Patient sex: M
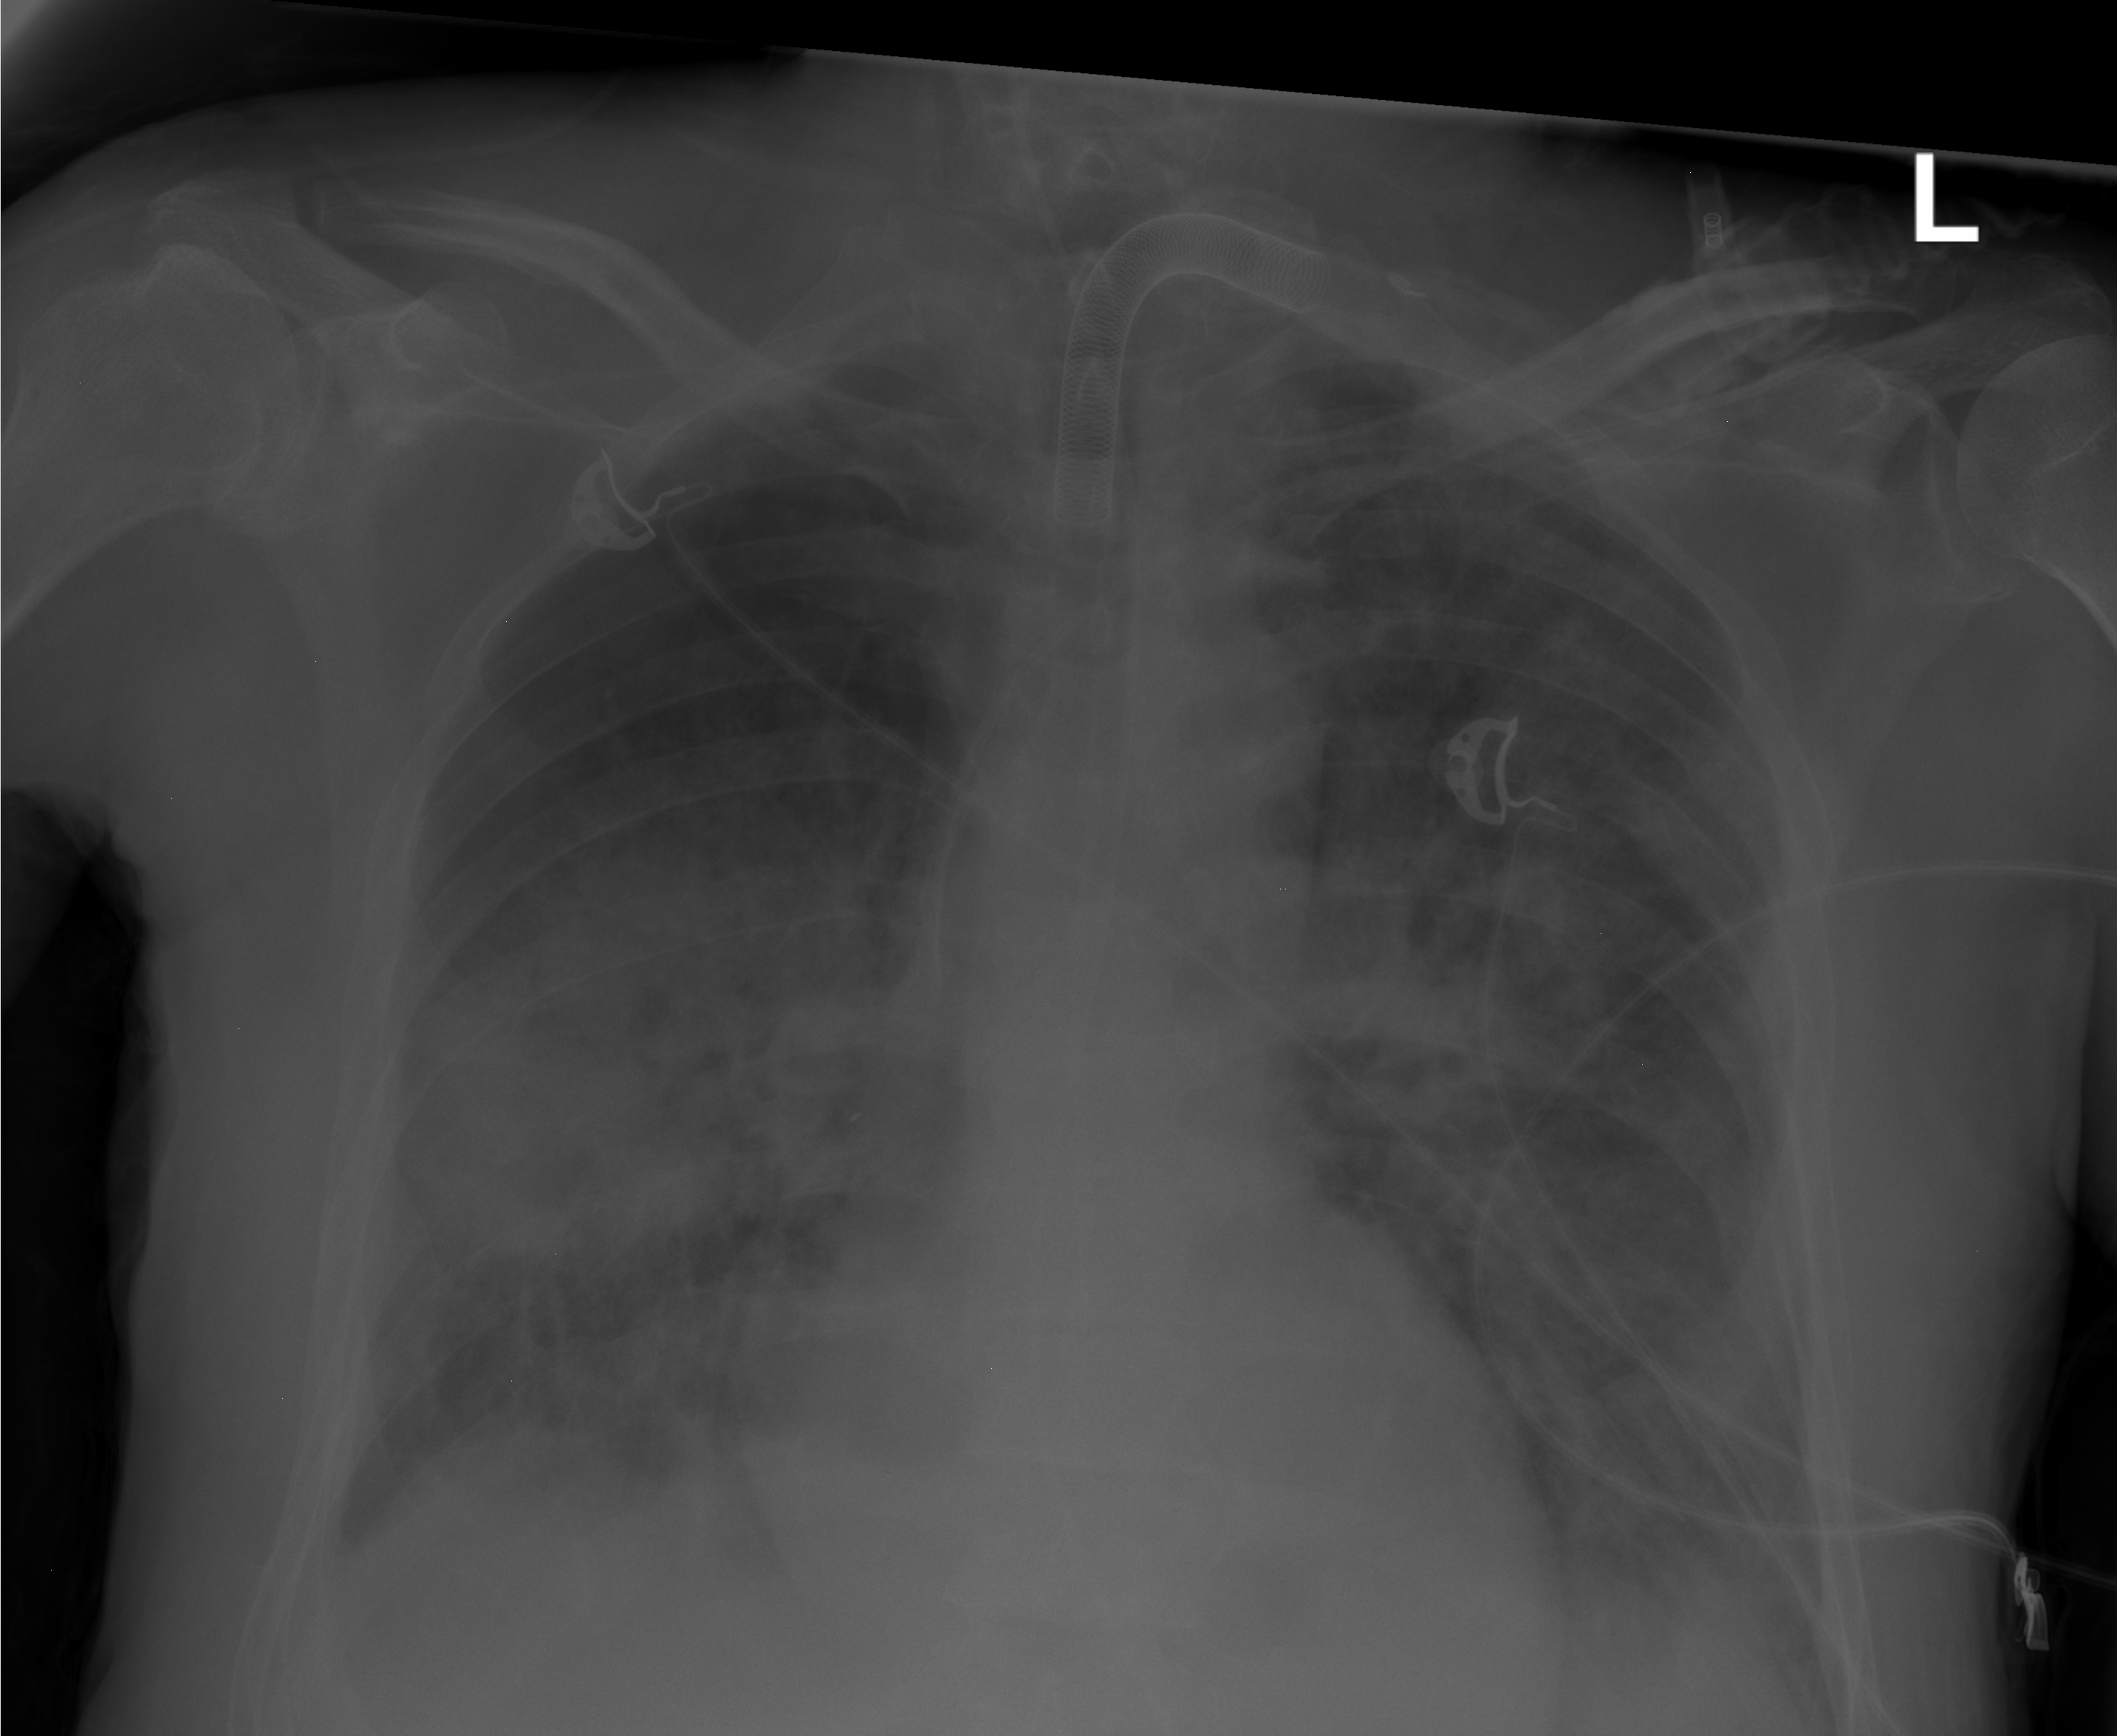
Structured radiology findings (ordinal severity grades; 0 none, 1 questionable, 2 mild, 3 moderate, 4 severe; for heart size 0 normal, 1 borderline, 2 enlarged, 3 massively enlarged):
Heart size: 0
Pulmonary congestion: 0
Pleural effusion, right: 2
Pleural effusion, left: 3
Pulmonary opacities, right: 3
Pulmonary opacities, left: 2
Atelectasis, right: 2
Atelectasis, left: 2